Question: Below are my query,when I run it, I'm getting the error
> aggregate function calls may not be nested
Any ideas why?
'''
select
country
, client
, COUNT(DISTINCT msisdn) as 'Total_number_of_MSISDN'
, count(*) as 'Total_number_of_MSISDN'
, count(case when COUNT(DISTINCT msisdn) then 1 end )
from my_table
where CAST(time_updated as DATE) = CURRENT_DATE-1
and action_status='COMPLETED' and "ACTION" ='CHARGE'
GROUP BY
country
, client
ORDER BY
country
, client
'''

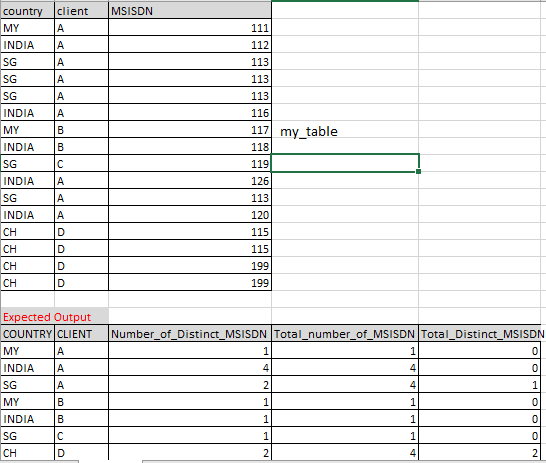
Answer: This below is the closest I can get to what you're expecting; the result for 'SG' and 'A', however, returns 1 and not 2, in my case.
Now, I'm just guessing you'd like to count that for 2 because you have two different groups on your input list - the way it's (not) sorted. If it is that information that you want to take into account, you would need to add a sequence column, and then use OLAP functions like LAG() or LEAD(), I think.
And it's obvious that your WHERE condition is complete nonsense with the example table you supplied.
This is the closest I could get to with just your input data:
'''
WITH
-- input
my_table(country,client,msisdn) AS (
SELECT 'MY','A',111
UNION ALL SELECT 'INDIA','A',112
UNION ALL SELECT 'SG','A',113
UNION ALL SELECT 'SG','A',113
UNION ALL SELECT 'SG','A',113
UNION ALL SELECT 'INDIA','A',126
UNION ALL SELECT 'SG','A',113
UNION ALL SELECT 'INDIA','A',116
UNION ALL SELECT 'INDIA','A',120
UNION ALL SELECT 'CH','D',115
UNION ALL SELECT 'CH','D',115
UNION ALL SELECT 'MY','B',117
UNION ALL SELECT 'INDIA','B',118
UNION ALL SELECT 'SG','C',119
UNION ALL SELECT 'CH','D',199
UNION ALL SELECT 'CH','D',199
)
,
-- rows occurring more than once
dups AS (
SELECT
country
, client
, msisdn
FROM my_table
GROUP BY
country
, client
, msisdn
HAVING COUNT(*) > 1
)
SELECT
m.country
, m.client
, COUNT(DISTINCT m.msisdn) AS 'Number_of_distinct_MSISDN'
, COUNT(*) AS 'Total_number_of_MSISDN'
, COUNT(DISTINCT d.msisdn) AS total_distinct_MSISDN
FROM my_table m
LEFT JOIN dups d USING(country,client,msisdn)
-- where CAST(time_updated as DATE) = CURRENT_DATE-1
-- and action_status='COMPLETED' and "ACTION" ='CHARGE'
GROUP BY
m.country
, m.client
ORDER BY
m.country
, m.client
;
country|client|Number_of_distinct_MSISDN|Total_number_of_MSISDN|total_distinct_MSN
CH |D | 2| 4| 2
INDIA |A | 4| 4| 0
INDIA |B | 1| 1| 0
MY |A | 1| 1| 0
MY |B | 1| 1| 0
SG |A | 1| 4| 1
SG |C | 1| 1| 0
'''
Good luck -
Marco